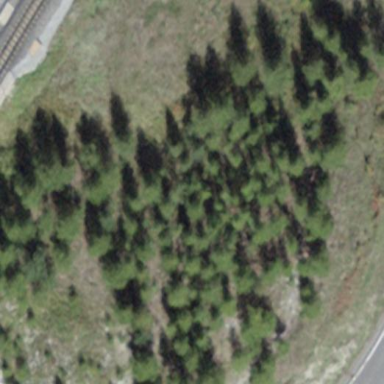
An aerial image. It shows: Evergreen needle-leaved woodland.